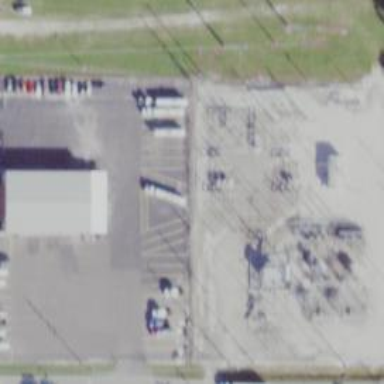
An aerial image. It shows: Switch used for power control.